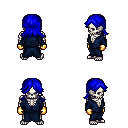
a pixel art fantasy rpg character, male body template, skeleton, blue robe, white pants, blue loose hair, gold gloves, four views (front, back, left, right), 2x2 character sprite sheet, small pixel art, hard edges, no anti-aliasing